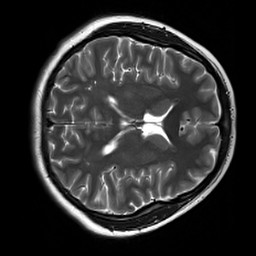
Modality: T2w
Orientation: axial
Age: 24
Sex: female
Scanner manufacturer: siemens
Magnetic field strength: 3 T
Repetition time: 7 s
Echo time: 0.09 s